Chest X-ray. View position: PA
Patient age: 76
Patient sex: M
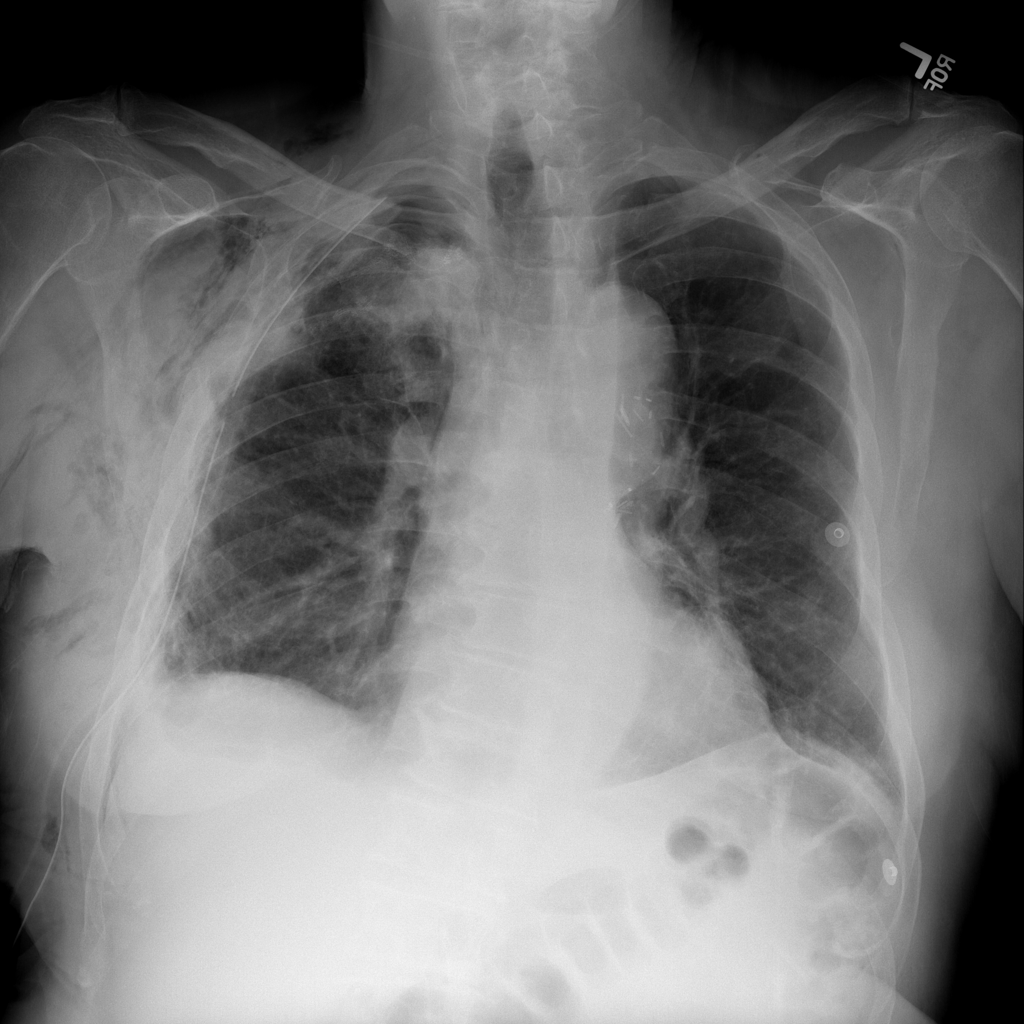
Finding: Pneumothorax